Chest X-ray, PA view. Patient: 55 years old, sex F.
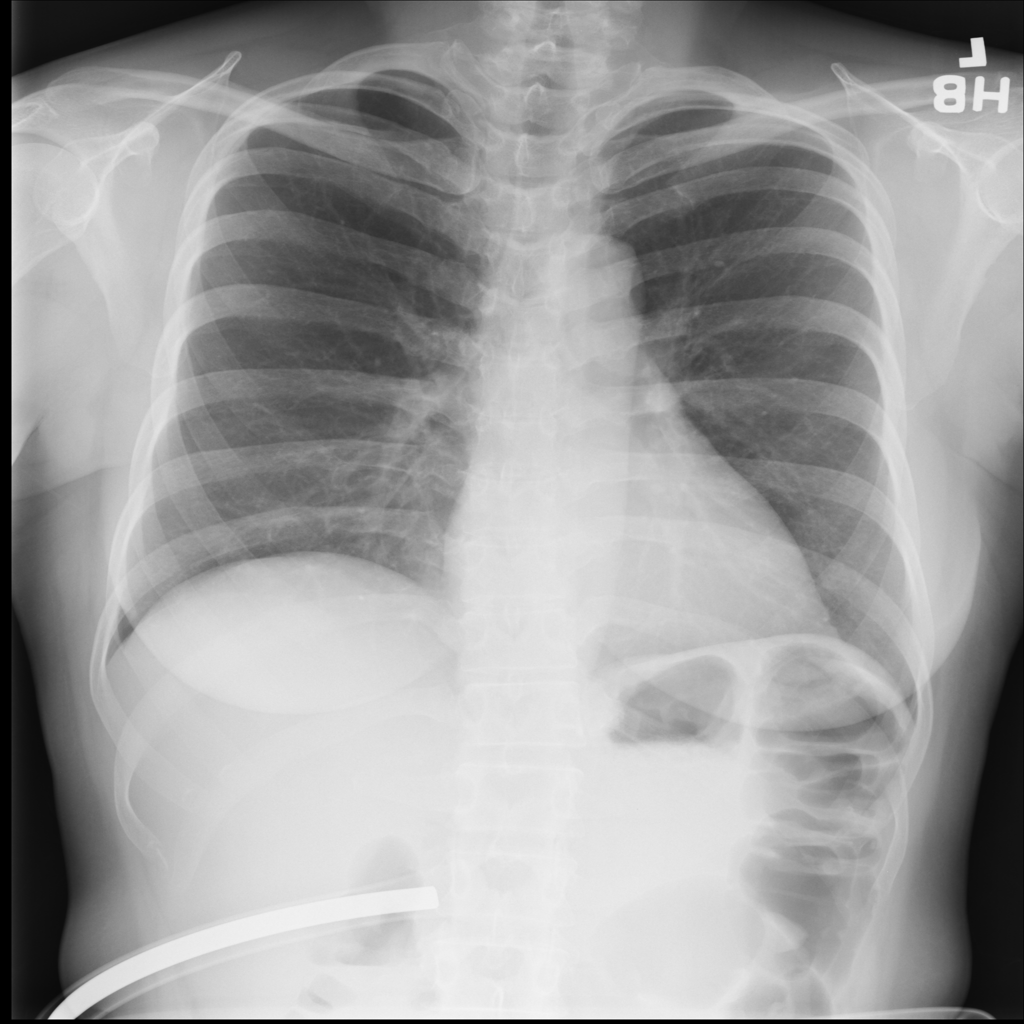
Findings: No Finding